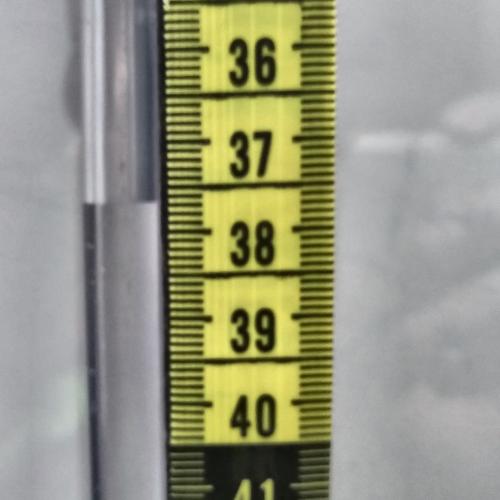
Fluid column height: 37.7 cm